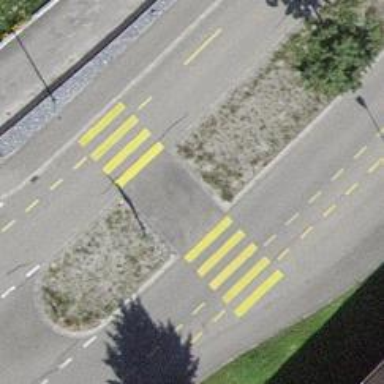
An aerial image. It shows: Zebra crossing with island in the middle. The crossing reference is zebra.